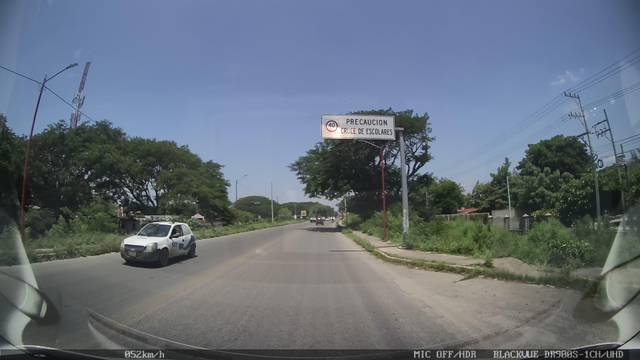
Region: Mexico
Coordinates: 16.448, -95.01